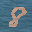
Label: 8